Interaction volume radius: 10 \u00c5
Interaction volume height: 25 \u00c5
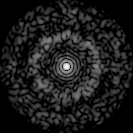
Disorder parameter: 0.8448